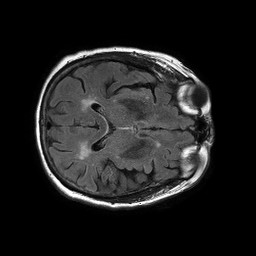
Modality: FLAIR
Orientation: axial
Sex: female
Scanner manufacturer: philips
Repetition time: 11 s
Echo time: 0.125 s